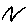
Label: zigzag